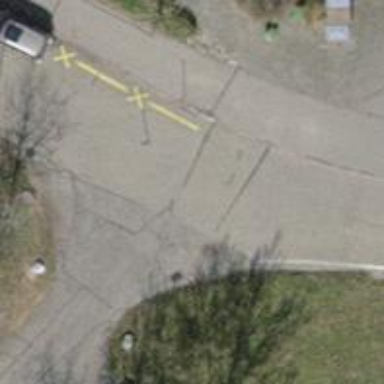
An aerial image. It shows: Road serving as parking aisle.